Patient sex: M
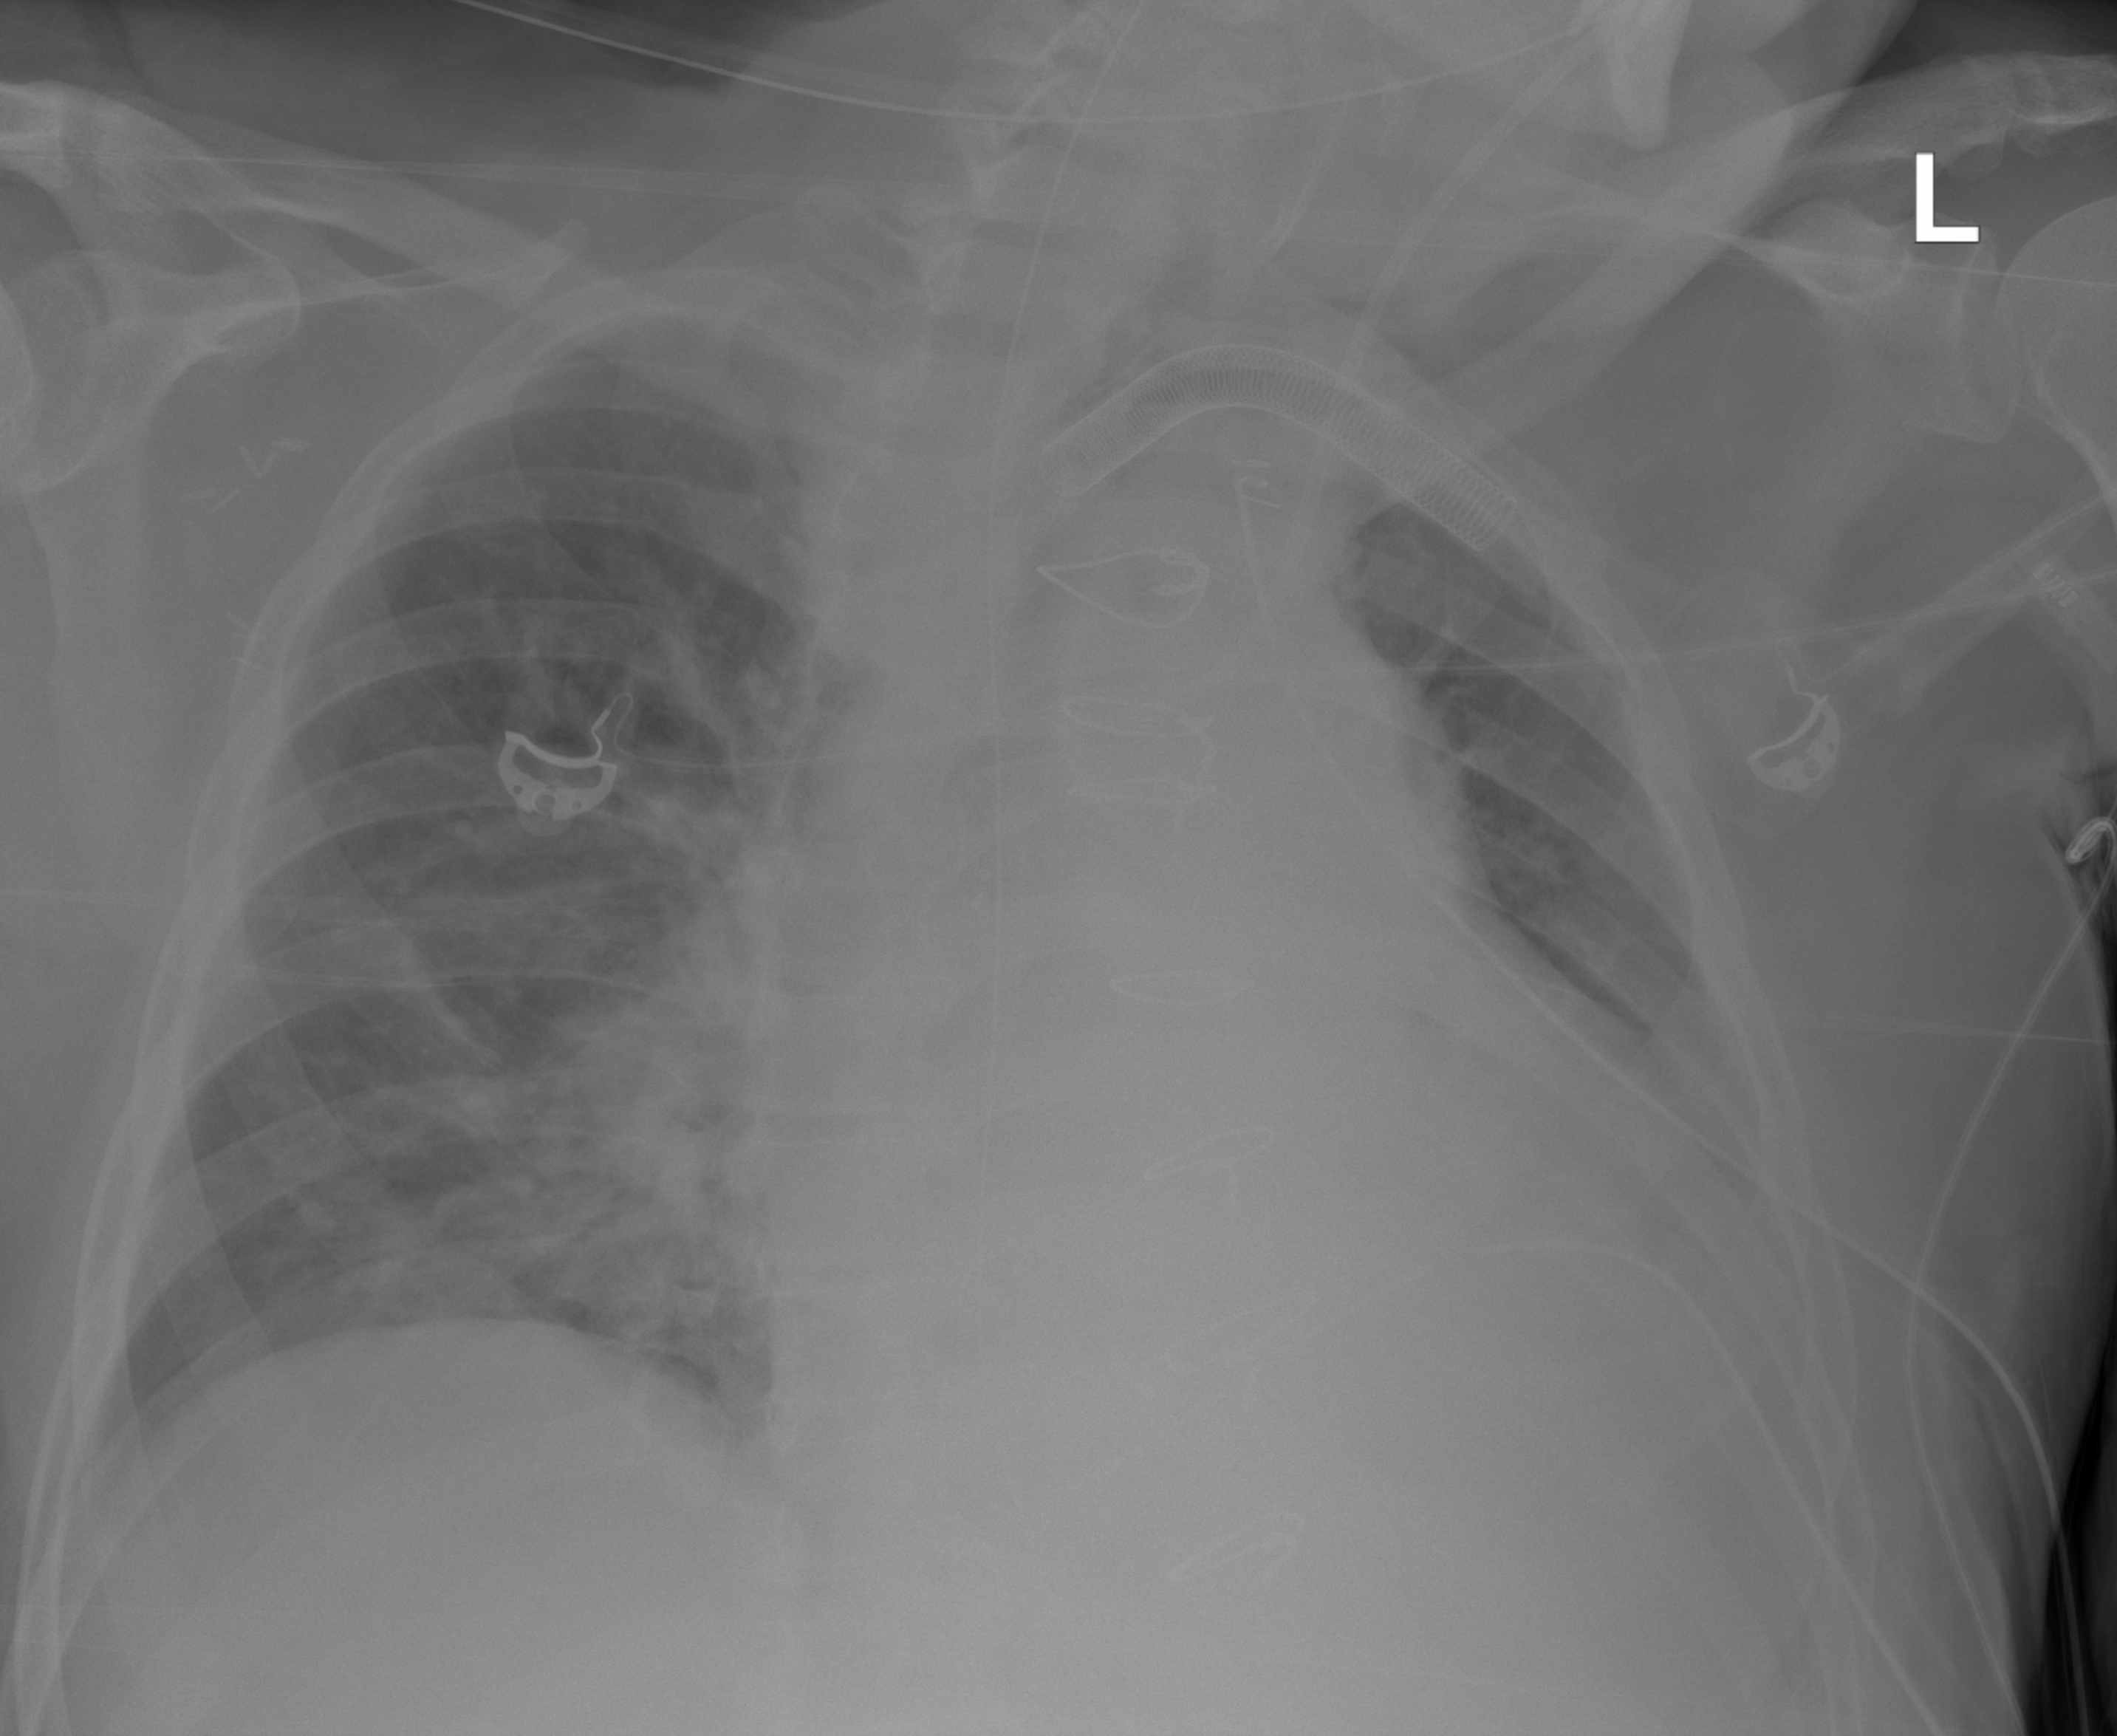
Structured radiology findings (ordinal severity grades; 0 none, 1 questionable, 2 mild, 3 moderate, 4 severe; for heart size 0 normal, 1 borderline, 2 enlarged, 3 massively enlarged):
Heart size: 2
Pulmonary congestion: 2
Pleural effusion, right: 0
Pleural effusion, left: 2
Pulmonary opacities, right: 2
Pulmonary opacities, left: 0
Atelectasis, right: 2
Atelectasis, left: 2